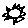
Label: sun